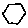
Label: hexagon